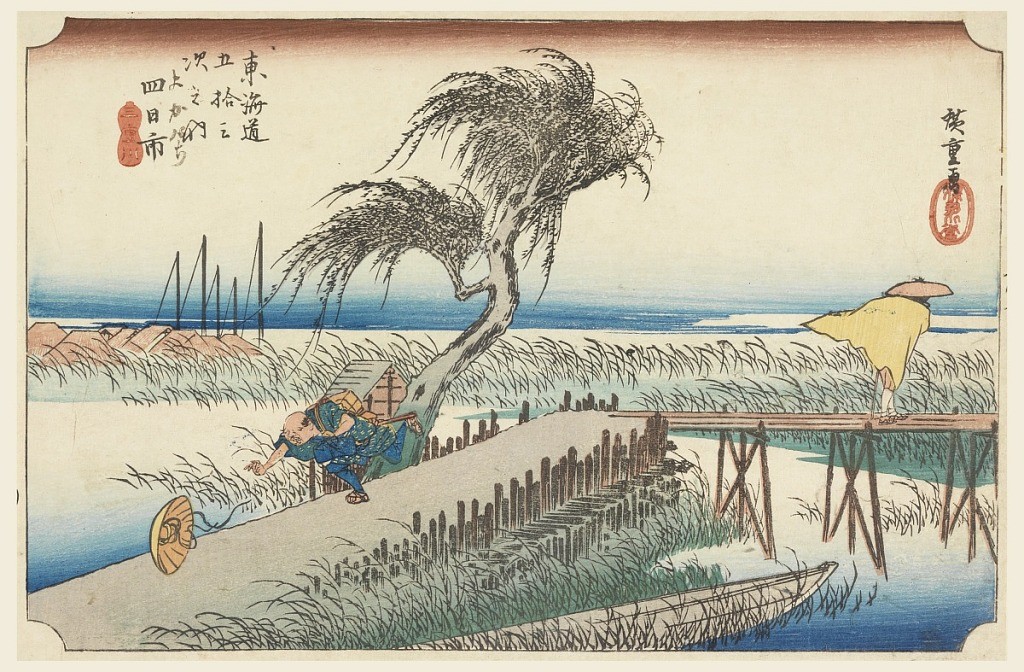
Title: Yokkaichi, River Scene, in The Fifty-Three Stations of the Tokaido Road (Tokaido Gojusan Tsugi-no Uchi)
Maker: Ando Hiroshige, Japanese, 1797–1858
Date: ca. 1834
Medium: Woodblock print (ukiyo-e) on mulberry paper (washi), ink with color
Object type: Print
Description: High wind blowing from right across marsh. Right, peasant, cloaked in yellow, on trestle-bridge; another runs to left to catch his hat which has blown off. Center, willow tree. Left, roofs of cottages and boats' masts.